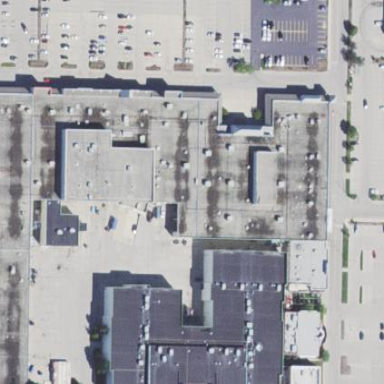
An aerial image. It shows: Retail building.